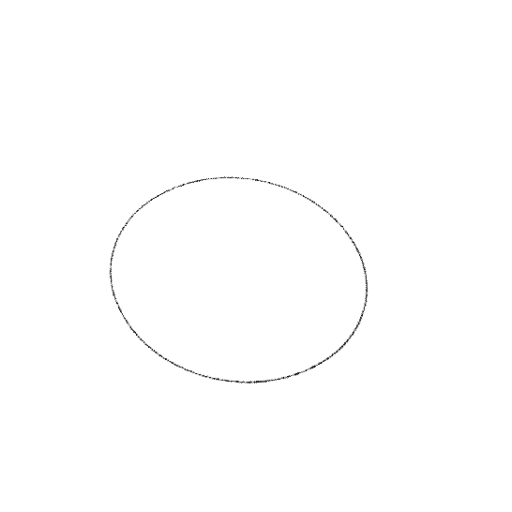
Crossing number: 0